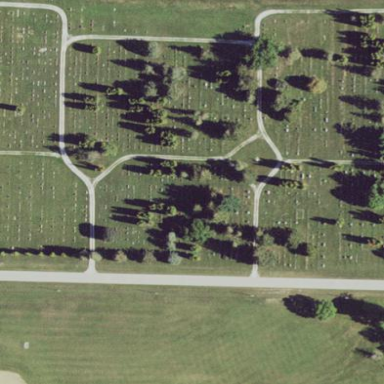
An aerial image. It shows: Cemetery.